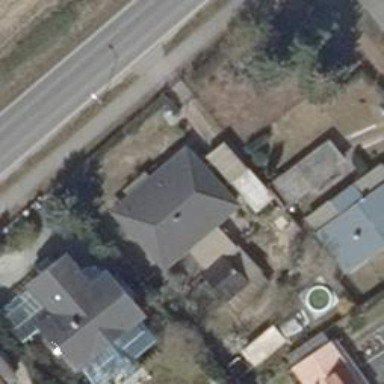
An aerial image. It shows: Detached building with hipped roof. The roof orientation is along with grey color.